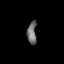
Tissue: prostate
Cell type: Fibroblasts
Senescence score: 0.8412
Nuclear area (px): 212
Mean DAPI intensity: 108.802